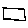
Label: square